Aerial crown-view tile of a tropical tree (Barro Colorado Island, Panama), acquired 20241014:
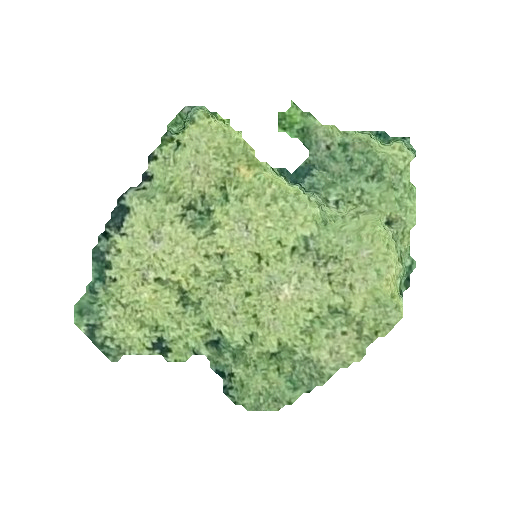
Species: Quararibea stenophylla
GBIF accepted scientific name: Quararibea stenophylla
Crown area: 110.612 m²